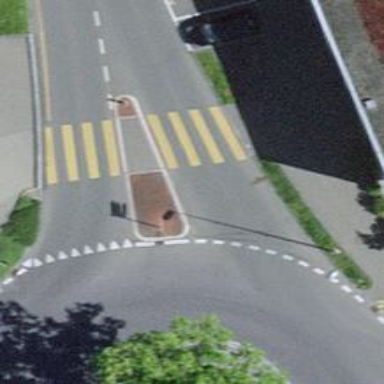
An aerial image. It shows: Zebra crossing on the road.